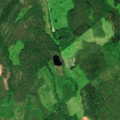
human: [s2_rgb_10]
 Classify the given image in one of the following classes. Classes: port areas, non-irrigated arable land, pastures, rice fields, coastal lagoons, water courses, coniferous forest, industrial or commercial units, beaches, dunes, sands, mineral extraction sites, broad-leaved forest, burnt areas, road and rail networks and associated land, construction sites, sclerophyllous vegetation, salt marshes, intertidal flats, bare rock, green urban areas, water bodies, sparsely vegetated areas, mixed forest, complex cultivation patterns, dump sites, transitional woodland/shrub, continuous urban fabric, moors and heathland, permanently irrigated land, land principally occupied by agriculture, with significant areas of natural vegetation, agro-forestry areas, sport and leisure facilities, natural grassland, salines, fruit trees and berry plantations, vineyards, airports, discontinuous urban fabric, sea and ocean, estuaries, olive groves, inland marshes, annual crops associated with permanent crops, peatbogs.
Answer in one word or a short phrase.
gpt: coniferous forest, mixed forest, transitional woodland/shrub